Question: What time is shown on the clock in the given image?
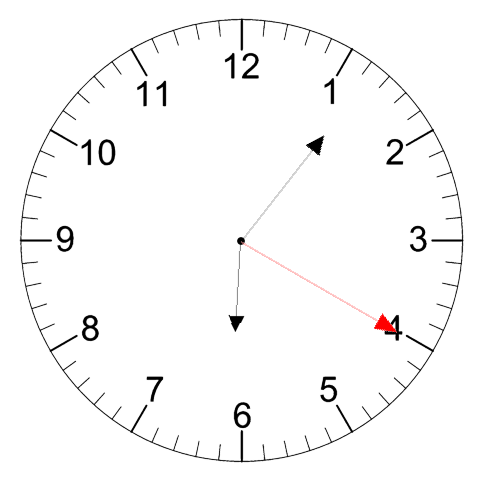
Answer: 06:06:20